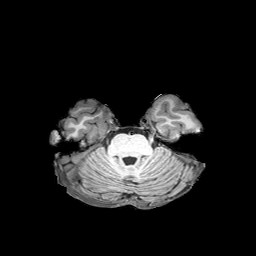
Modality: T1w
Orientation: coronal
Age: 31
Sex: female
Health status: healthy